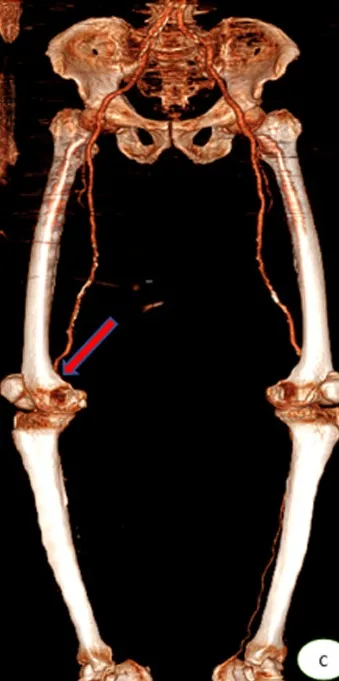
(A,B,C) computed tomography angiography of the lower limbs showing an abrupt arrest in the right popliteal artery (red arrows).
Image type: radiology (ct)